You are looking at the unprocessed time series of a bearing vibration snapshot. Classify the bearing condition as one of: normal, inner_race, outer_race, ball.
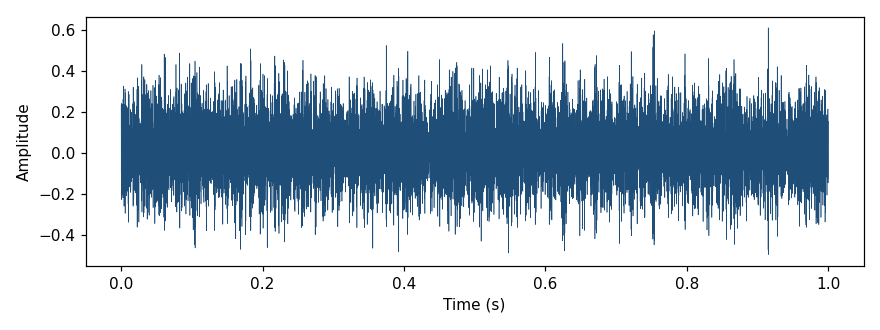
Answer: ball